Question: I'm testing SymmetricDS and I'm having some doubt about which approach I should use to synchronize some specific tables. I have two application, the first is a ERP and the second is a PDV. Some tables can be synchronized to all PDV databases, however, in some tables the row should synchronize to a specific PDV instance:

In this diagram, the red rectangles show which table need synchronize, and the green arrow show the column where we can identify which SymmetricDS instance will synchronize. My question is: which approach I should use to do this (bsh, subselect, lookuptable, etc) and how I do it?
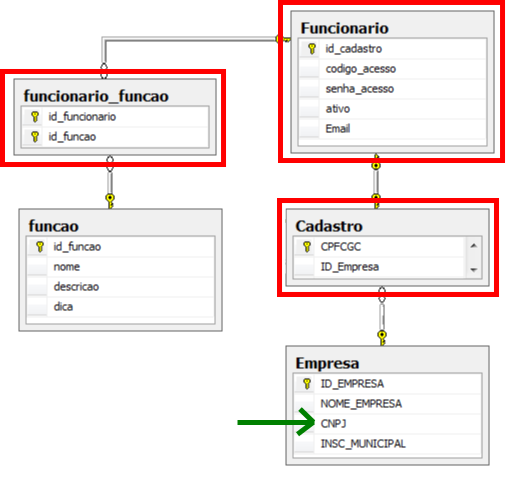
Answer: You need a subselect router (actually you need three). I only show you the SQL for 'Funcionario', then you'll be able to figure out the configuration for 'Cadastro' and 'Funcionario_funcao' by yourself:
'''
insert into SYM_ROUTER
(router_id, source_node_group_id, target_node_group_id, router_type,
router_expression, create_time, last_update_time)
values
('erp_to_pdv__funcionario', 'erp', 'pdv', 'subselect',
'c.external_id in (
select empresa.CNPJ
from cadastro join empresa
on cadastro.id_empresa = empresa.id_empresa
where cadastro.CPFCGC=:ID_CADASTRO
)',
current_timestamp, current_timestamp);
'''
When a record from the 'Funcionario' table is routed, this router picks all the nodes with 'external_id' equal to the 'Empresa.CNPJ' linked to the given 'Funcionario' (I assumed 'Funcionario.id_cadastro' to be the reference to 'Cadastro.CPFCGC')
Note I used 'c.external_id', but you may want to use c.node_id (depends on what you put into 'Empresa.CNPJ').